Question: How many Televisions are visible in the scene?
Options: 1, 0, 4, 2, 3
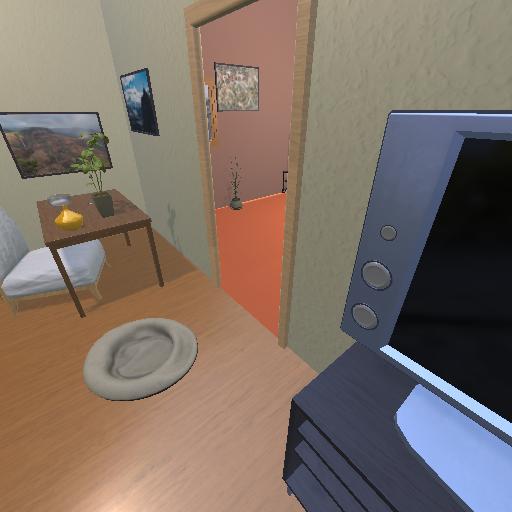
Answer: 1